Question: ## Background
I have multiple records in a table that some times have duplicate entries, apart from the data the record was created.
I have to pick between the duplicate records and change a field of the one with the latest date (last one to be created).
Currently I am doing this manually by visually checking the dates.
## Question
Is here a way of only bring back one of the duplicates, the one with the closest day to today?
## Example
Below is a query that brings back two sets of duplicates for one stationID. There should only be one record per assessment type. The isLive column would be changed to True for the bottom two record as they have the latest Filedate records.
## SQL
'''
SELECT StationFileID
,StationID
,AssessmentType
,URL
,FileDate
,isLive
,StationObjectID
FROM StationFiles
WHERE StationID = '1066'
ORDER BY StationID;
'''
## Records Returned

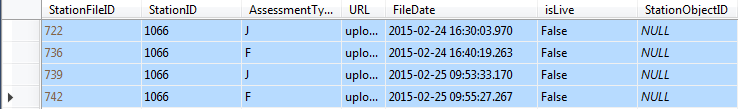
Answer: You can use the 'ROW_NUMBER()' function to identify the latest rows:
'''
SELECT *
,CASE WHEN N = 1 THEN 'True'
ELSE 'False' END AS isLive
FROM (SELECT StationFileID
,StationID
,AssessmentType
,FileDate
,ROW_NUMBER() OVER (PARTITION BY StationID, AssessmentType ORDER BY FileDate DESC) AS N
FROM StationFiles
WHERE StationID = '1066') AS T
'''